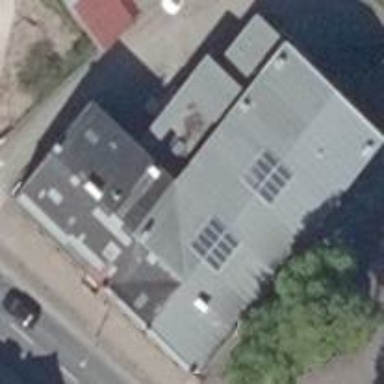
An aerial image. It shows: Building.